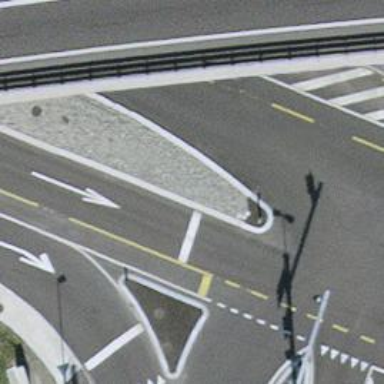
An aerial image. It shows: Road with traffic signals.